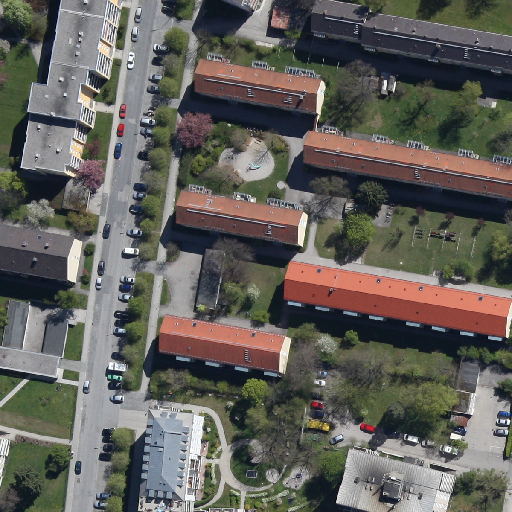
Referring expression: light-duty vehicle